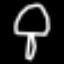
Label: mushroom